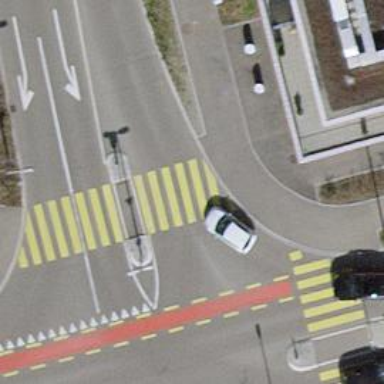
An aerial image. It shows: Uncontrolled zebra crossing with central island.